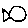
Label: fish